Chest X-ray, PA view. Patient: 63 years old, sex M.
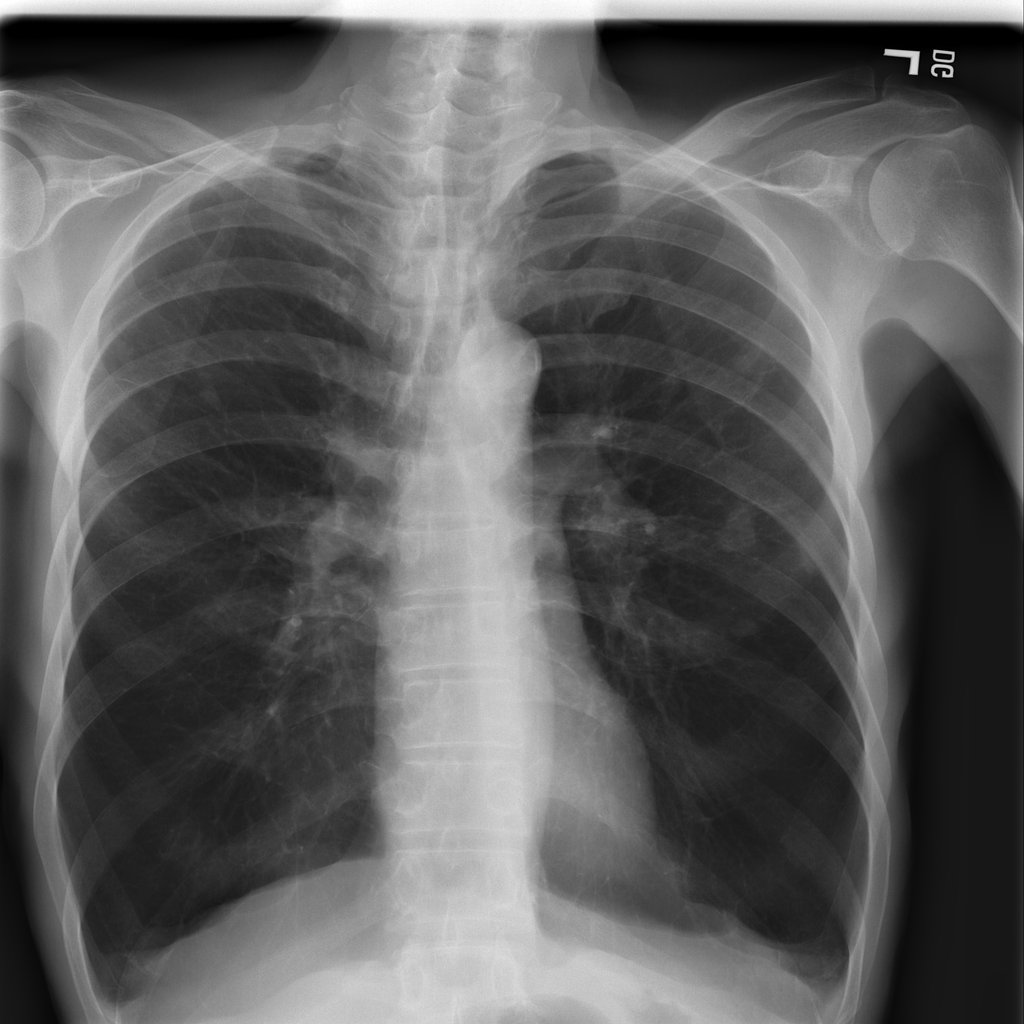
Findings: Fibrosis